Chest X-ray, AP view. Patient: 28 years old, sex M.
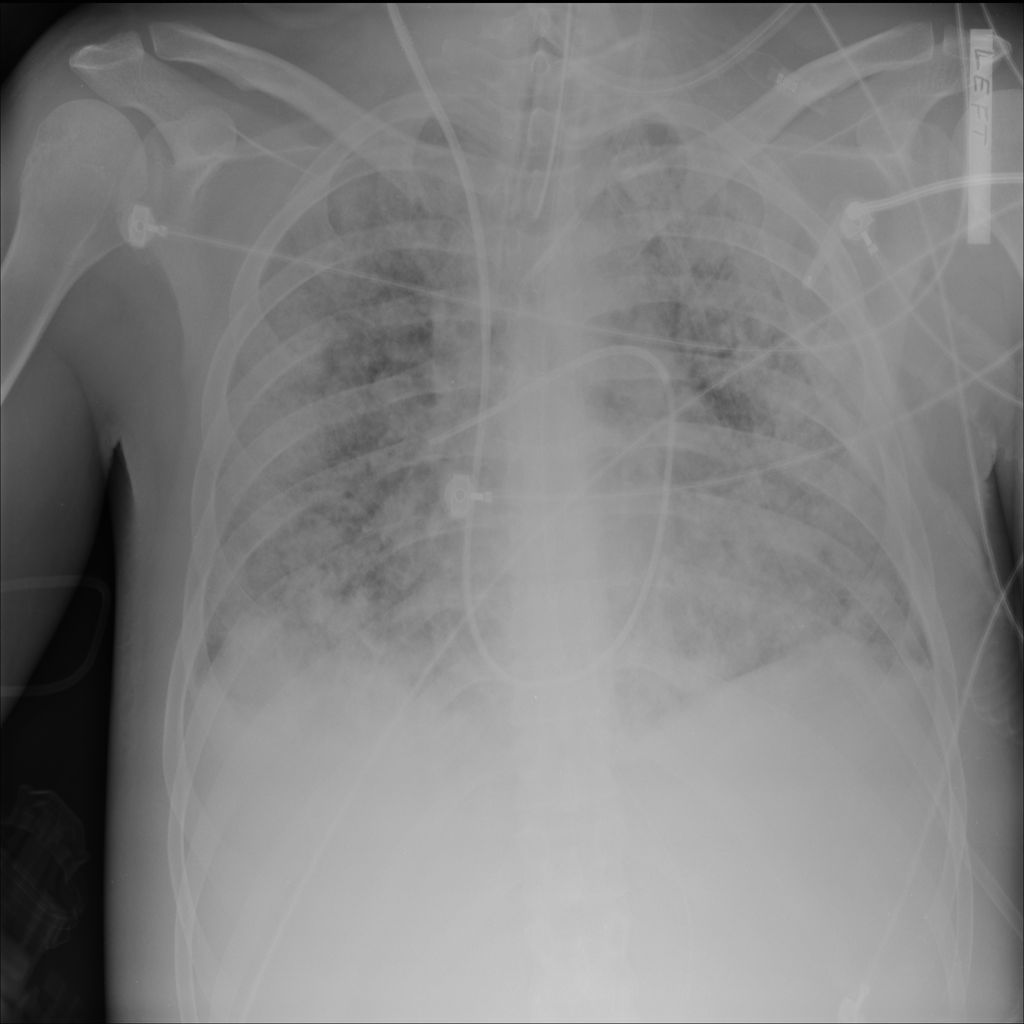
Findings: Infiltration